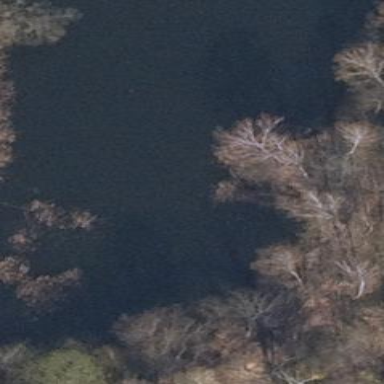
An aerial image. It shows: Pond surrounded by natural water.